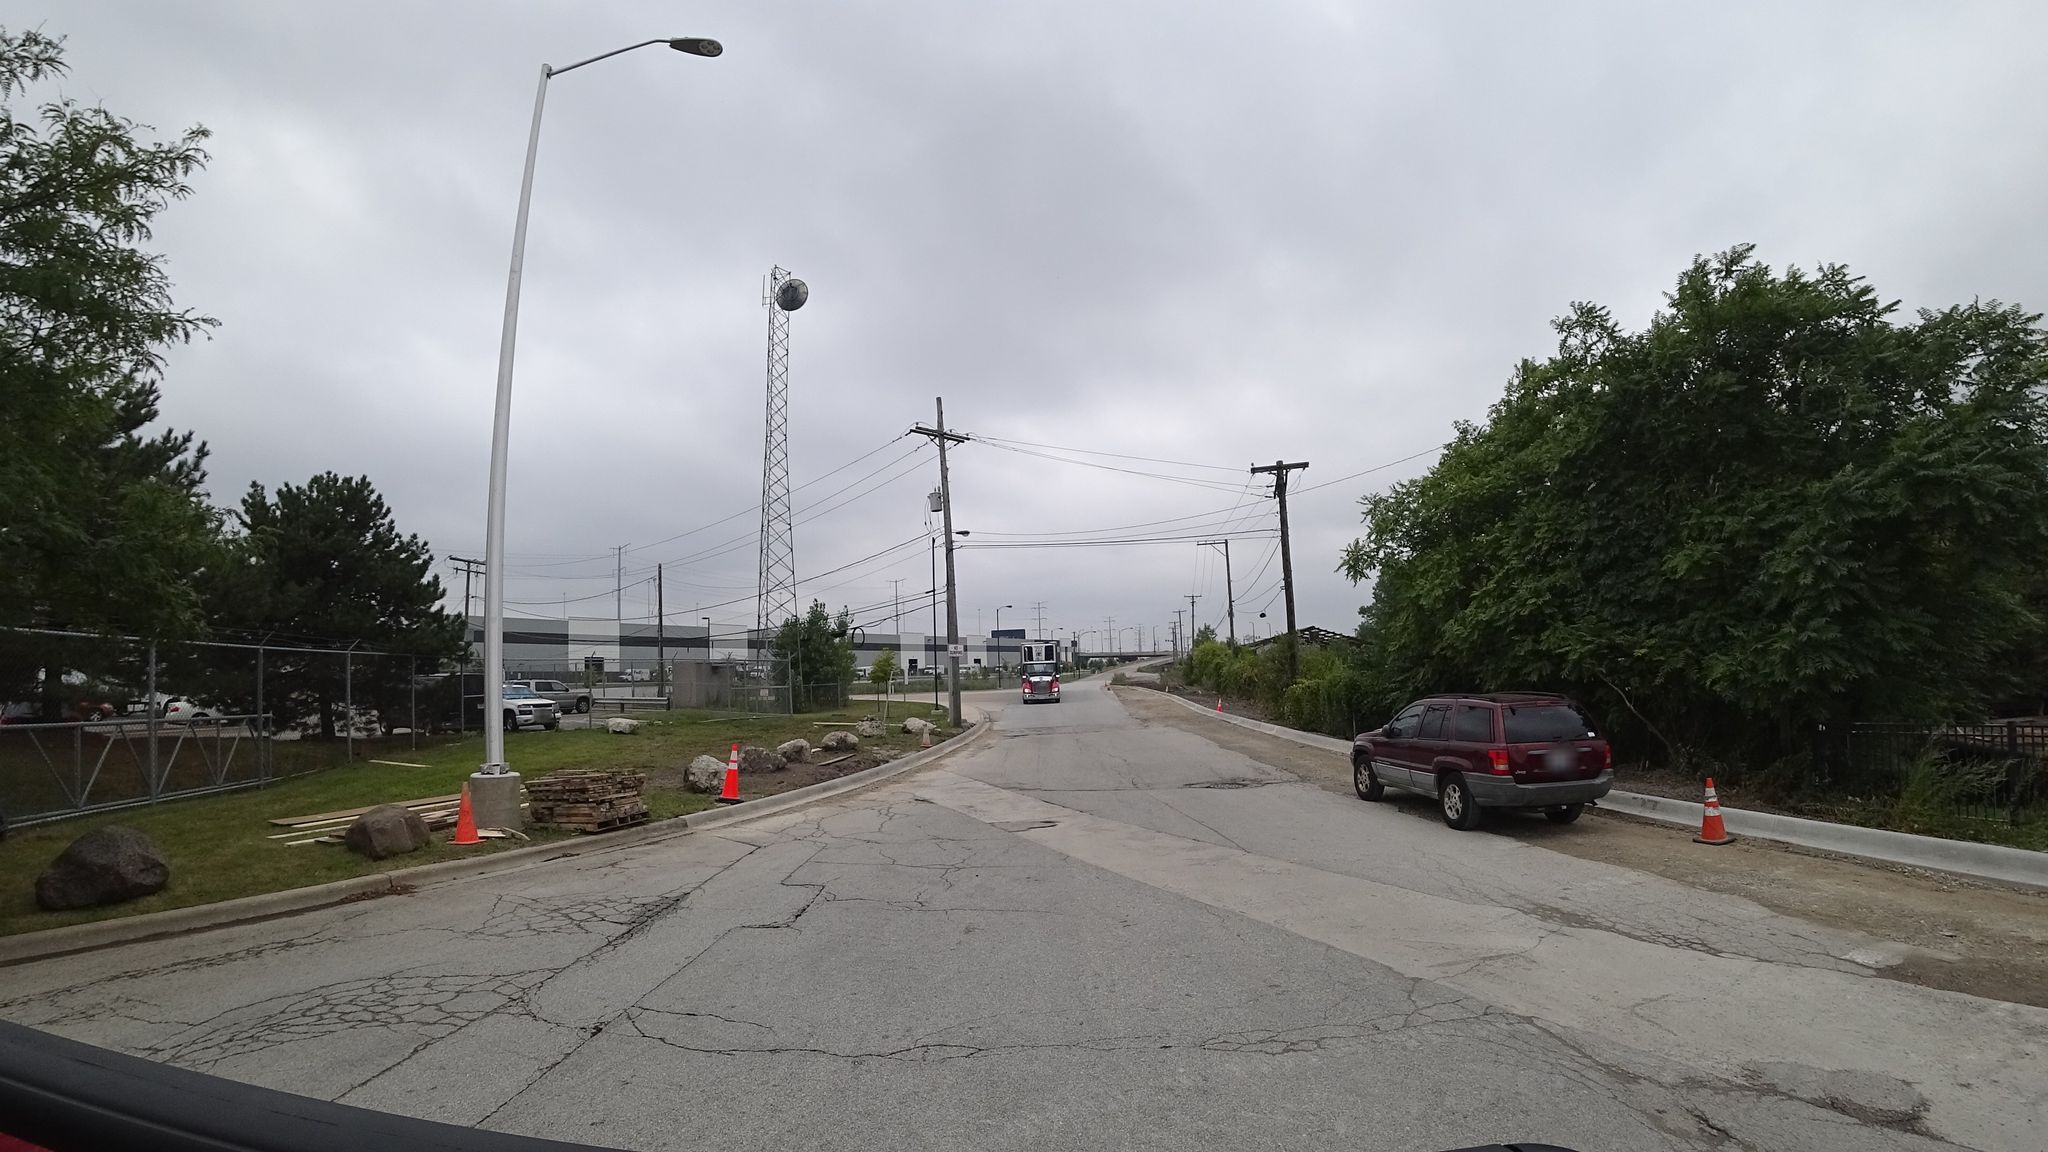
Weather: cloudy
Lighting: day
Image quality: good
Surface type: cycling surface
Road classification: tertiary, footway
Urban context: urban centre
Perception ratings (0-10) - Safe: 6.23, Lively: 1.57, Beautiful: 1.29, Boring: 3.34, Depressing: 4.31, Wealthy: 1.27